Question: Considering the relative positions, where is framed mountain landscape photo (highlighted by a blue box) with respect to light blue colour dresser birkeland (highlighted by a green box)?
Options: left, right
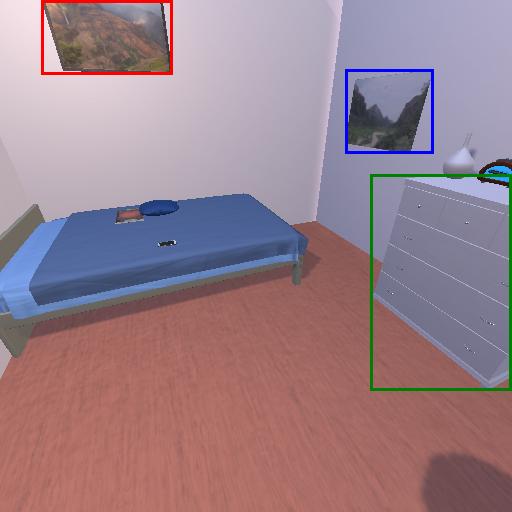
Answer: left